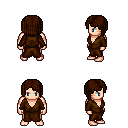
a pixel art fantasy rpg character, male body template, human, light skin, brown robe, gold greaves, brown pageboy hairstyle, four views (front, back, left, right), 2x2 character sprite sheet, small pixel art, hard edges, no anti-aliasing